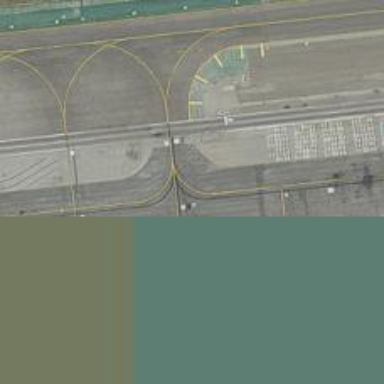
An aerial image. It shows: Image of taxiway at airport.